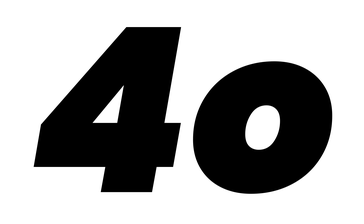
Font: Poppins-BlackItalic